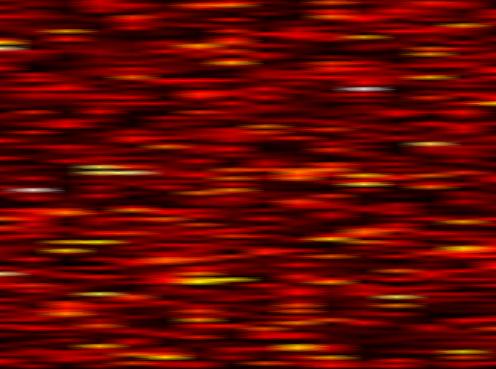
Label: OFDM